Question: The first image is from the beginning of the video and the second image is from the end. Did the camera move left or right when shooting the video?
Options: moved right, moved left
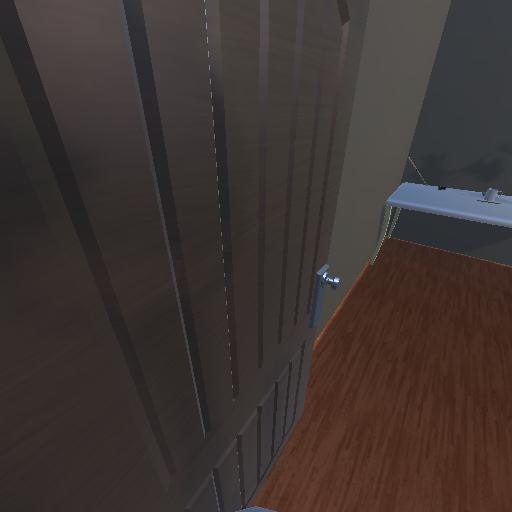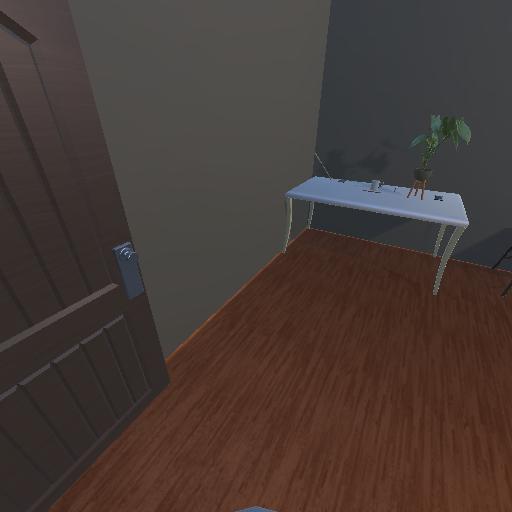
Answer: moved right